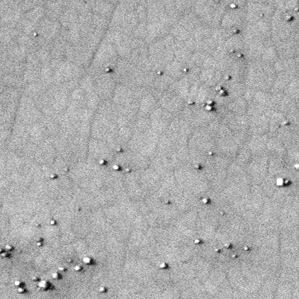
Label: frost